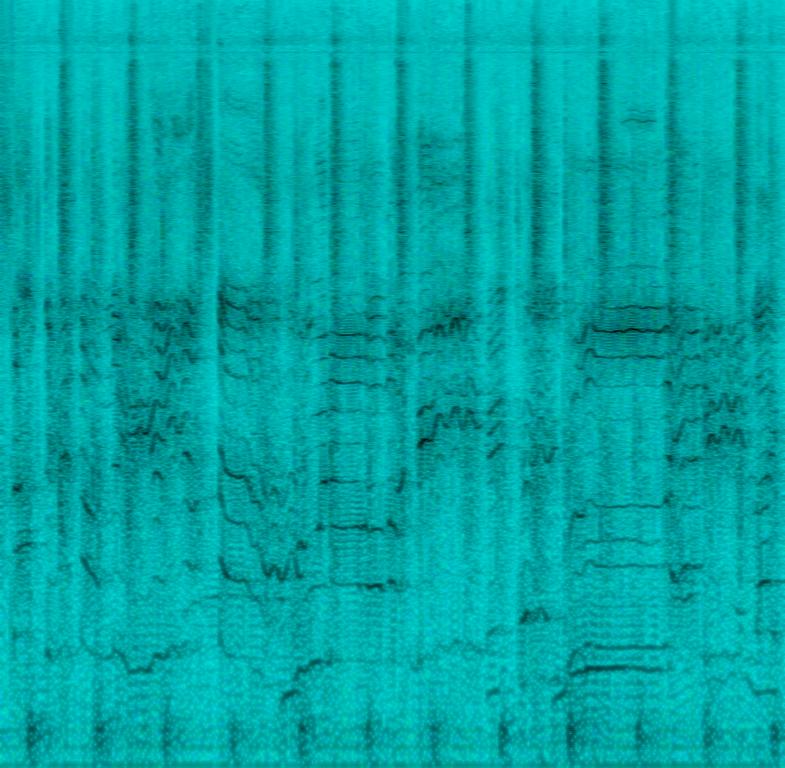
A children’s choir sings this devotional melody. The song is medium tempo with a steady bass line, drumming rhythm and clapping percussion. The song is black gospel choral music played in front of a live congregation. The audio quality is very poor.